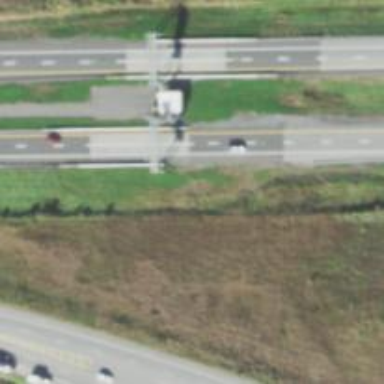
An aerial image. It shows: Toll gantry on the road.